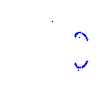
Particle: proton